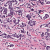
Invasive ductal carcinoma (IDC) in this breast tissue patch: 1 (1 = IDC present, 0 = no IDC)